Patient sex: F
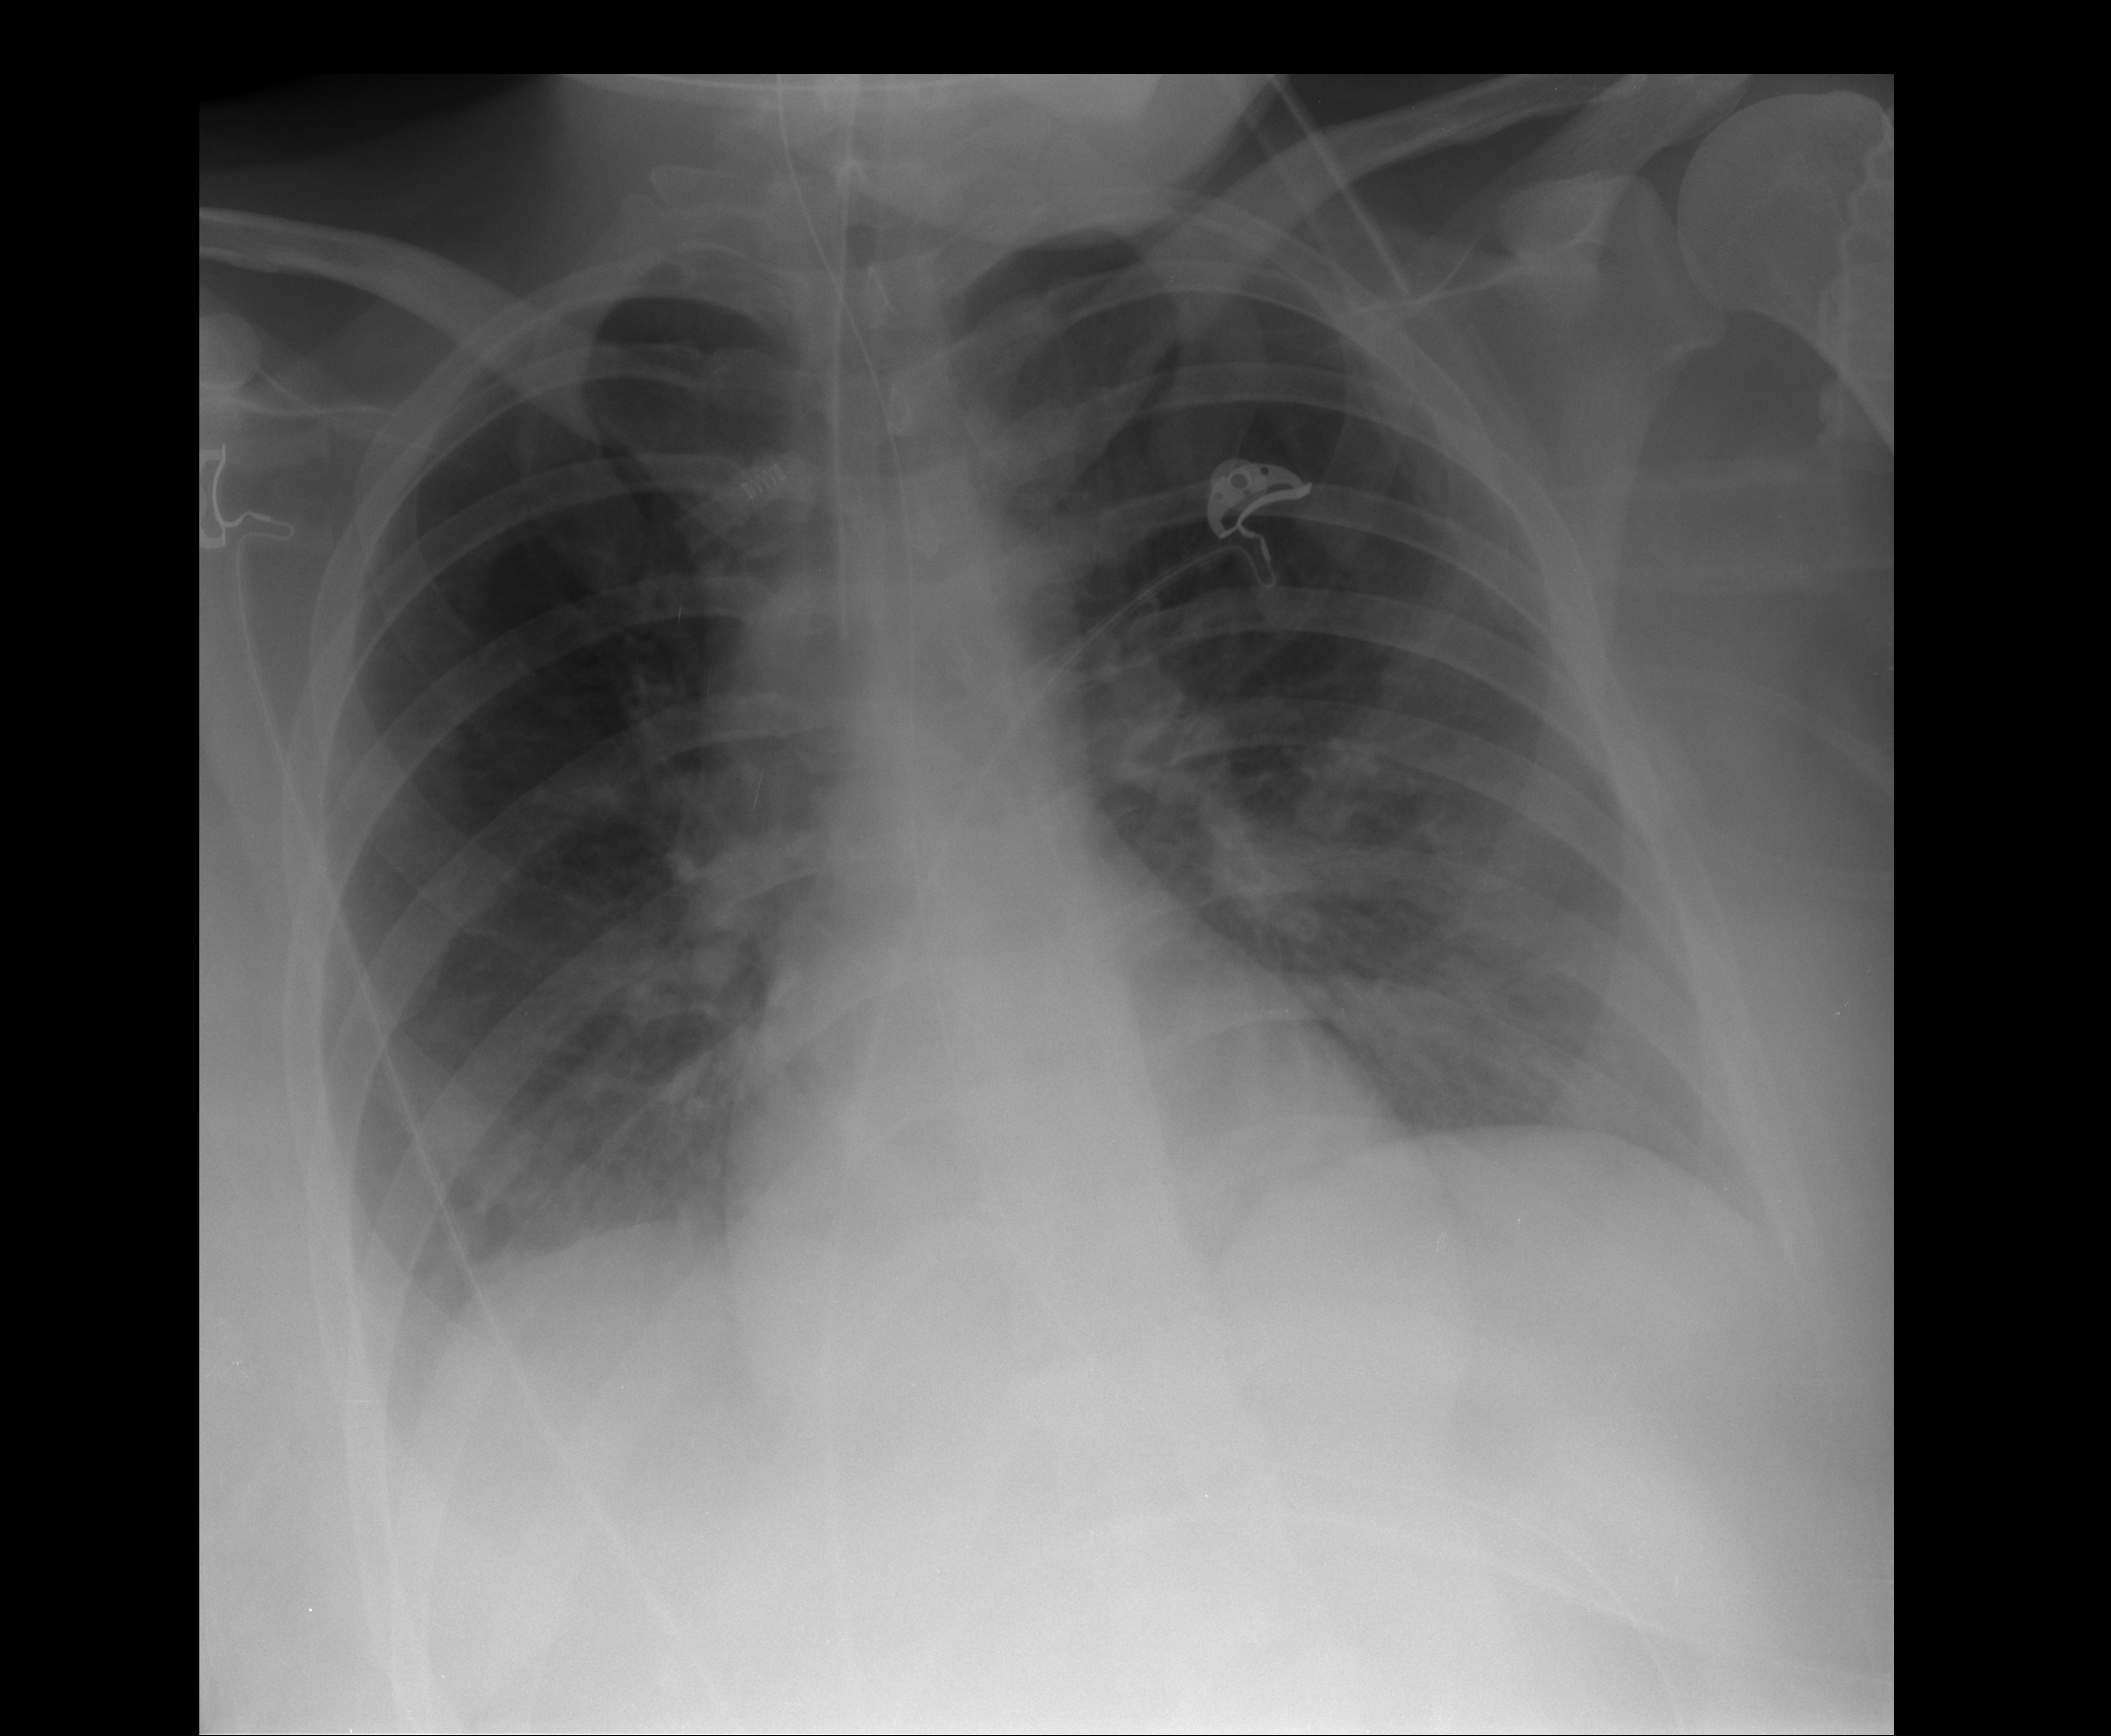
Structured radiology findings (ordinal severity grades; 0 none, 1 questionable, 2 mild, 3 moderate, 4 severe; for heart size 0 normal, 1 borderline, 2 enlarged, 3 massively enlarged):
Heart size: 0
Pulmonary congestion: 0
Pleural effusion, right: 1
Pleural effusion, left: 2
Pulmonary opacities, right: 0
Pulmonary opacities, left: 0
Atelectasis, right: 1
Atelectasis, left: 1